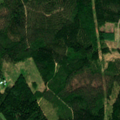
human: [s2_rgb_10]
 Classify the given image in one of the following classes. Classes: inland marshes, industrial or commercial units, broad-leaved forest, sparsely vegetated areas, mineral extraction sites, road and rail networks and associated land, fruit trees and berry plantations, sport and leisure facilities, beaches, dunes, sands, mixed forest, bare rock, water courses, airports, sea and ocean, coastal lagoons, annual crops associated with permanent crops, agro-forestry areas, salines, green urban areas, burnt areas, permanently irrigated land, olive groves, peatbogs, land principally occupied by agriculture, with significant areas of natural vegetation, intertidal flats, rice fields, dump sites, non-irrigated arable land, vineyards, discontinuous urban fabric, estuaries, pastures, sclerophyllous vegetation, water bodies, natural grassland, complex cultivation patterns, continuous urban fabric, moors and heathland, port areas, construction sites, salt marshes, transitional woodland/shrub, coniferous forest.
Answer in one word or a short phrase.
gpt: land principally occupied by agriculture, with significant areas of natural vegetation, broad-leaved forest, coniferous forest, mixed forest